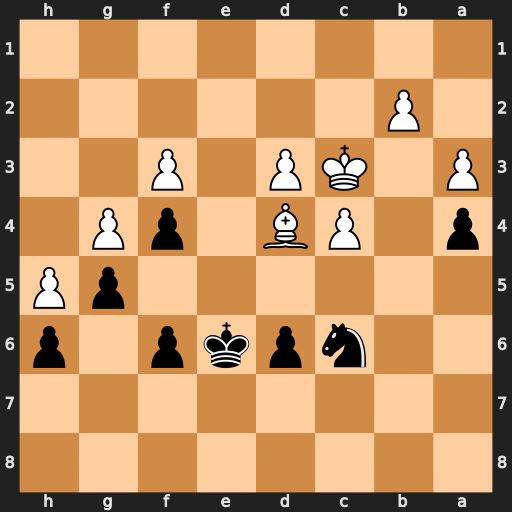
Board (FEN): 8/8/2npkp1p/6pP/p1PB1pP1/P1KP1P2/1P6/8
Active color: b
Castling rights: -
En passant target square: -
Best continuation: Nxd4 Kxd4 f5 Kc3 fxg4 fxg4 Ke5 Kd2 Kd4